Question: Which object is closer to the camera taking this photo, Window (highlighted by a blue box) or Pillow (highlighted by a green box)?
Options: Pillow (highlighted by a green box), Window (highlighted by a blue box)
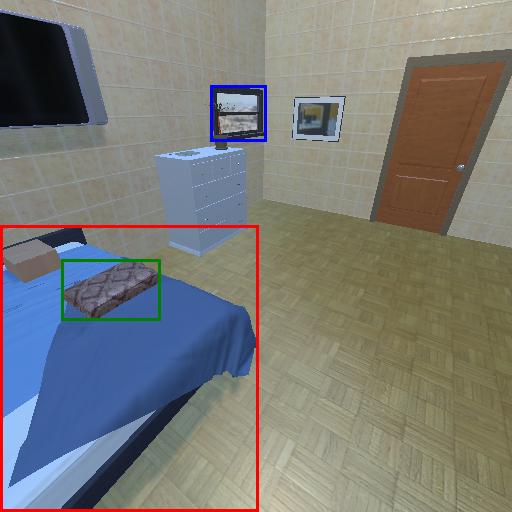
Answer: Pillow (highlighted by a green box)